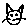
Label: cat